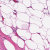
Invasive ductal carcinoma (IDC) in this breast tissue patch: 0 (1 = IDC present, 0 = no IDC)